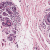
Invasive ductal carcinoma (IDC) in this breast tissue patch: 0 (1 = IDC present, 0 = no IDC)